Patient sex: M
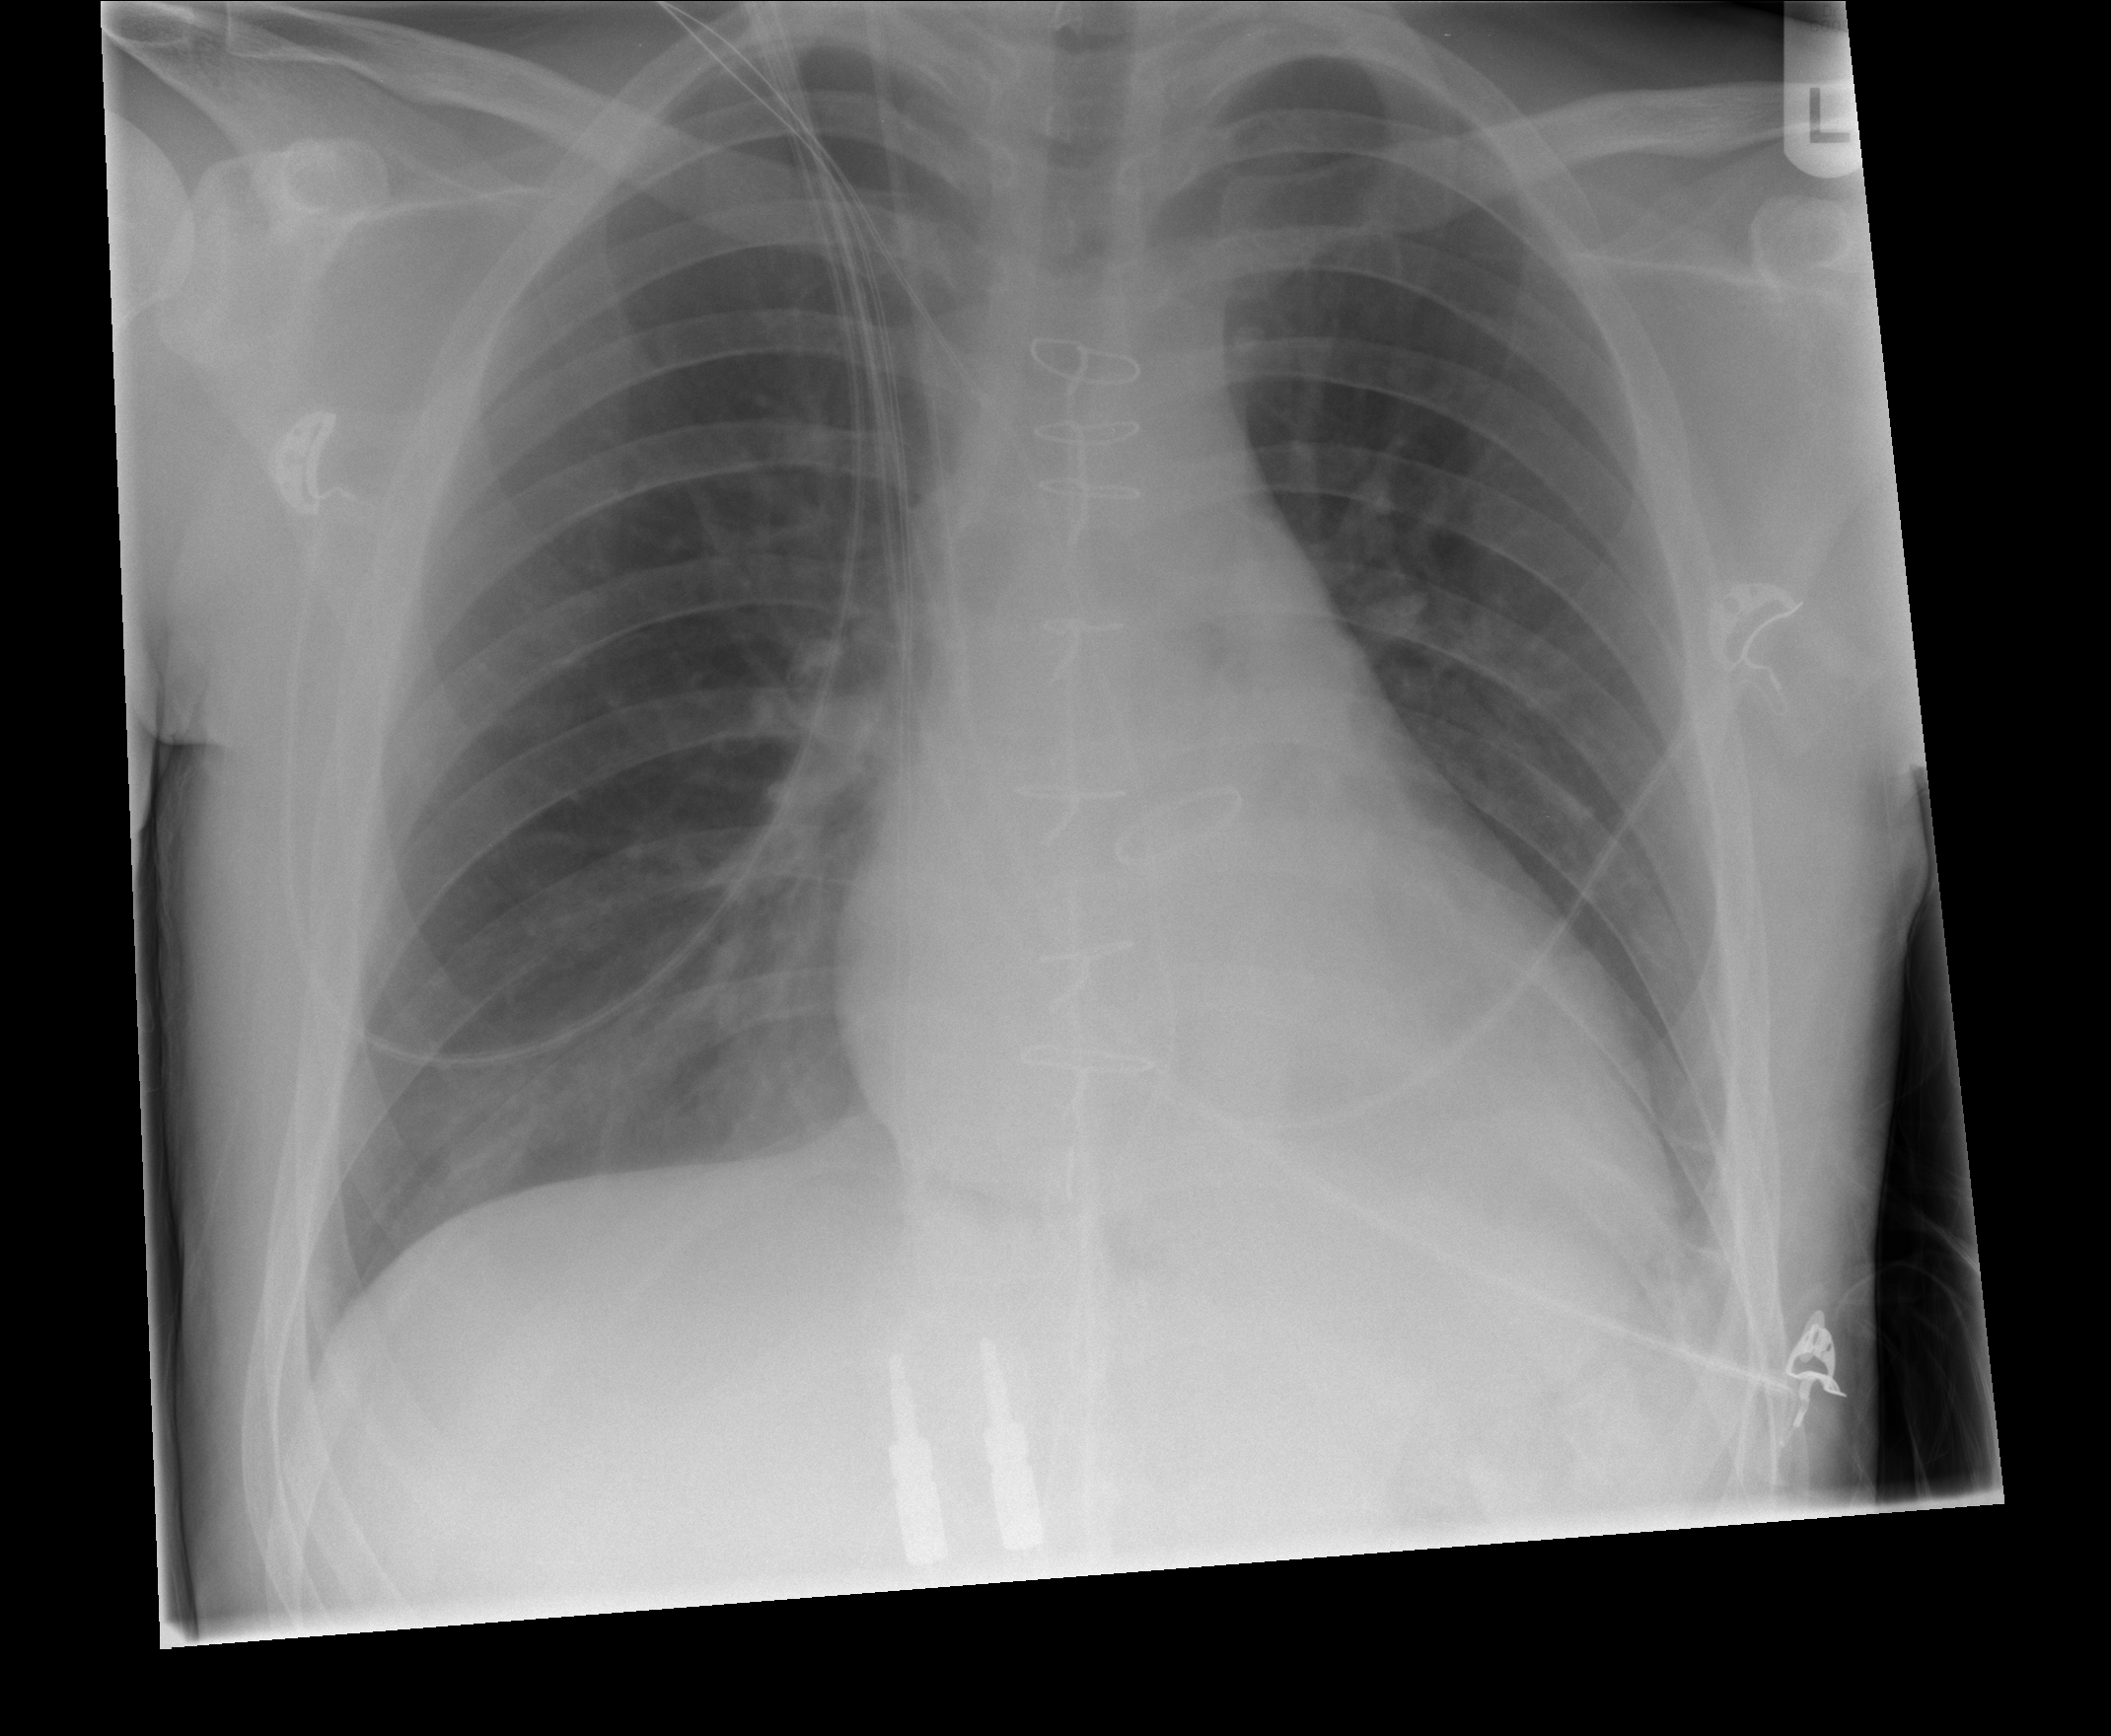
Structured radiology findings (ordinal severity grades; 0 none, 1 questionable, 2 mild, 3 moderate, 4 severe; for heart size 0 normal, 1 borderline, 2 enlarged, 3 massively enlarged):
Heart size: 1
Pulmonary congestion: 0
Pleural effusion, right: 0
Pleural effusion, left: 0
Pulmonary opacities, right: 0
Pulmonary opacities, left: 0
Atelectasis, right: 0
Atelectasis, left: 2